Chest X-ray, AP view. Patient: 23 years old, sex M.
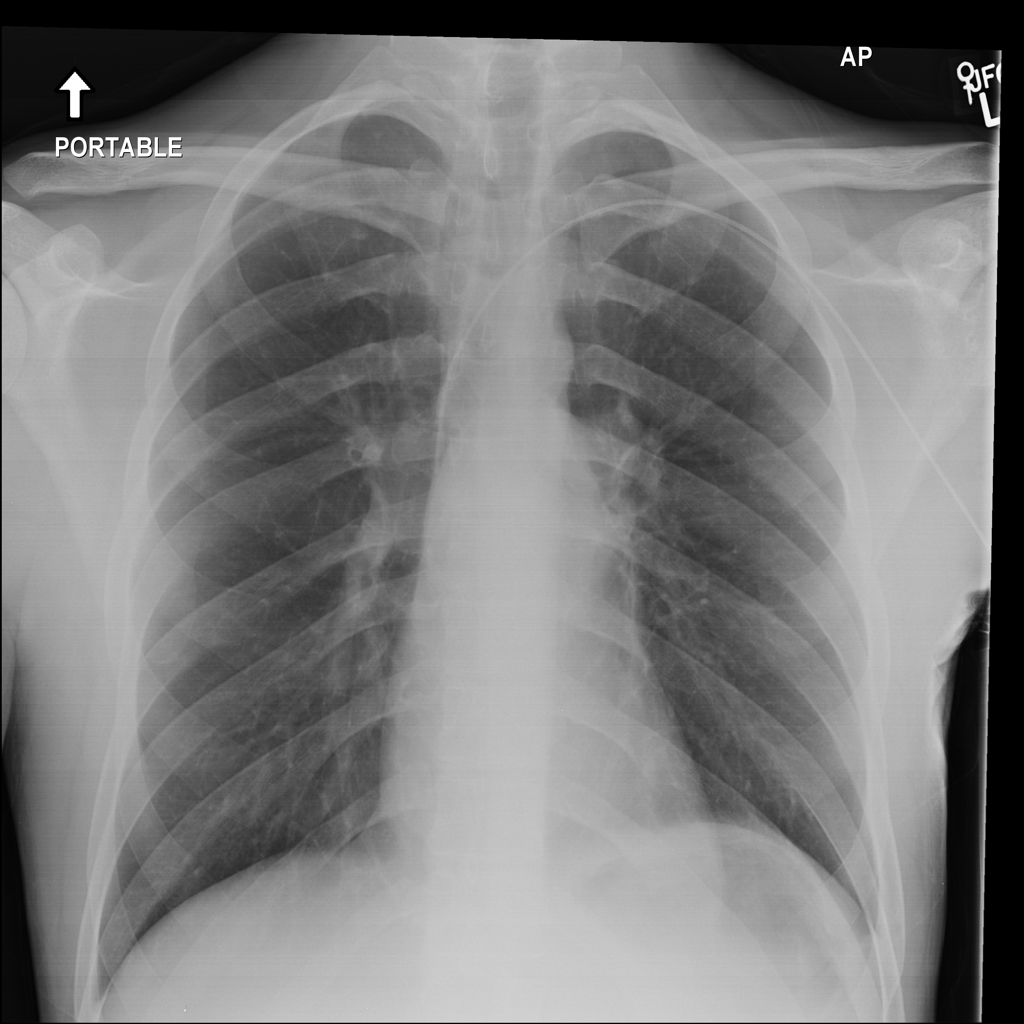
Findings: No Finding